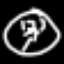
Label: clock